Field crop: tomato
Growth stage: 1
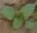
Species: solanum